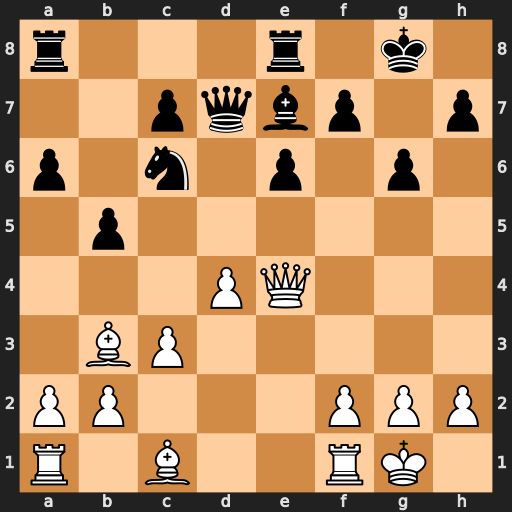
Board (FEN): r3r1k1/2pqbp1p/p1n1p1p1/1p6/3PQ3/1BP5/PP3PPP/R1B2RK1
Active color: w
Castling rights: -
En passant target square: -
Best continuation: d5 exd5 Bxd5 Bg5 Bxc6 Rxe4 Bxd7